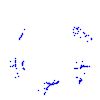
Particle: kaon